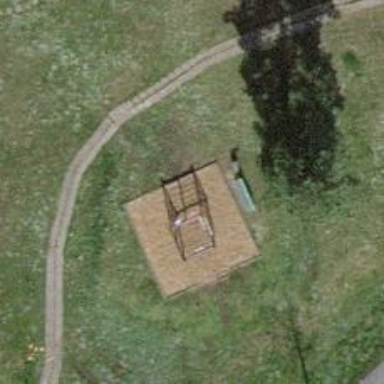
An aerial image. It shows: Playground area for leisure activities on the land.